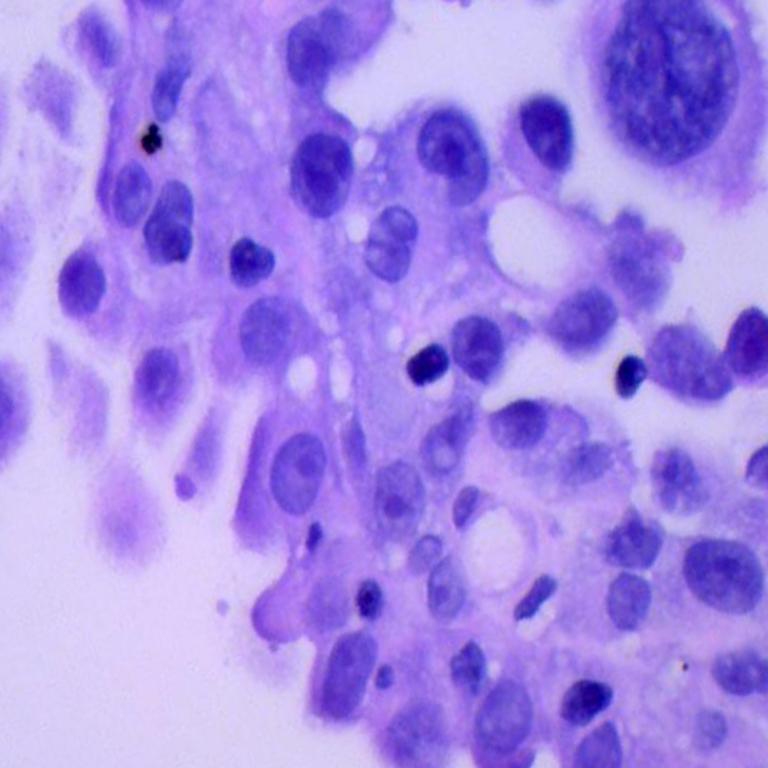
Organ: lung
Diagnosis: adenocarcinomas